Question: I am trying to set up this repository locally <URL>
From my understanding the broccoli-emblem-compiler is not able to compile my emblem templates and i don't know how i can figure it out.
These are all the steps i have done to install and set up the project with Ember-Cli
'''
ember new soundcloud
ember install:addon ember-cli-coffeescript
ember install:npm broccoli-emblem-compiler
'''
I have deleted the app folder and replace with the project <URL> that i have cloned
then i have installed the other node modules required
'''
ember install:npm broccoli-static-compiler
ember install:npm broccoli-merge-trees
ember install:npm install body-parser
'''
and at the end i run
'ember server' , and in my terminal i get that error i have attached.
What can i do now to sort this out? What's really the problem?
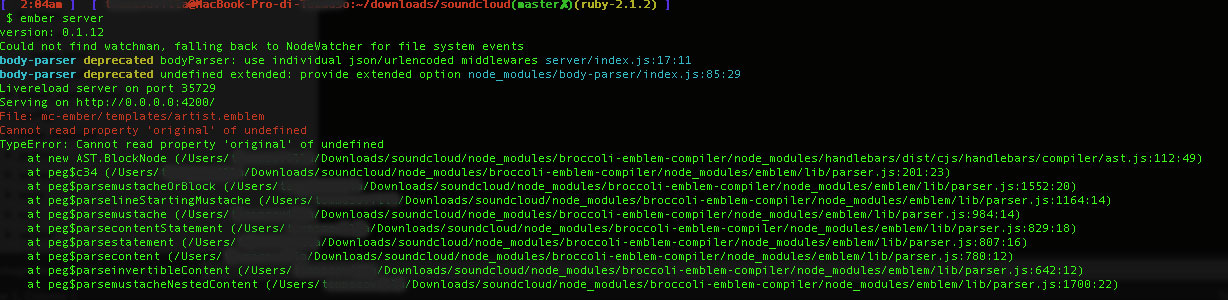
Answer: I ran into problems with 'broccoli-emblem-compiler', but just had success with 'ember-cli-emblem-hbs-printer' -
<URL>